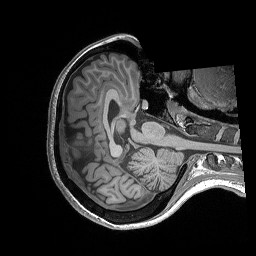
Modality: T1w
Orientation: axial
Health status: healthy
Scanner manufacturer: siemens
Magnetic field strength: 3 T